Brain MRI, t2w sequence, axial 2D slice.
Patient: age 23, sex M, weight 78 kg, height 1.78 m
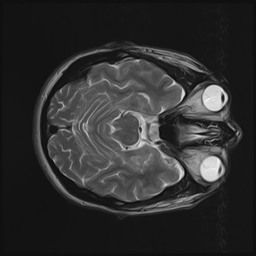